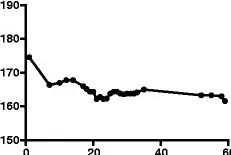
Blood glucose, ketones, and daily weights. Twice daily body weights ,. 2 in the panels (B, D, F) to the right.
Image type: pathology (alcian_blue)